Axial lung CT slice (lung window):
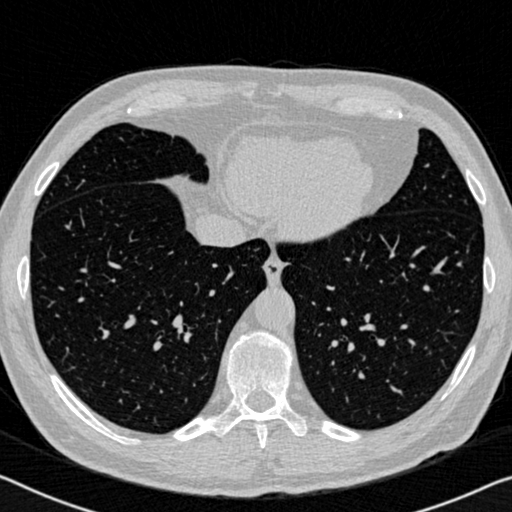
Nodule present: no